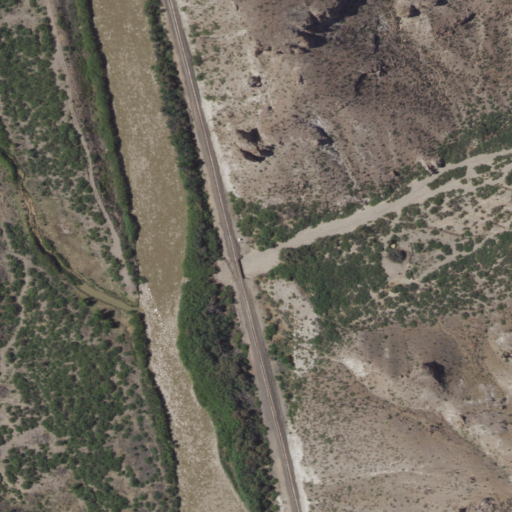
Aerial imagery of valley in New Mexico named Buckle Bar Canyon containing shrub, open water, and grassland